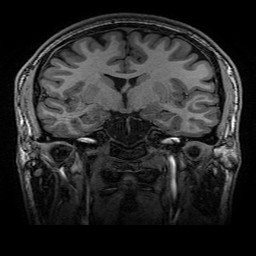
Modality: T1w
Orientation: sagittal
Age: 22
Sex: male
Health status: healthy
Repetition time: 2.53 s
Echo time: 0.0034 s